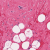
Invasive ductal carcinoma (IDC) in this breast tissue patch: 0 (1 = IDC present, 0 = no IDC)